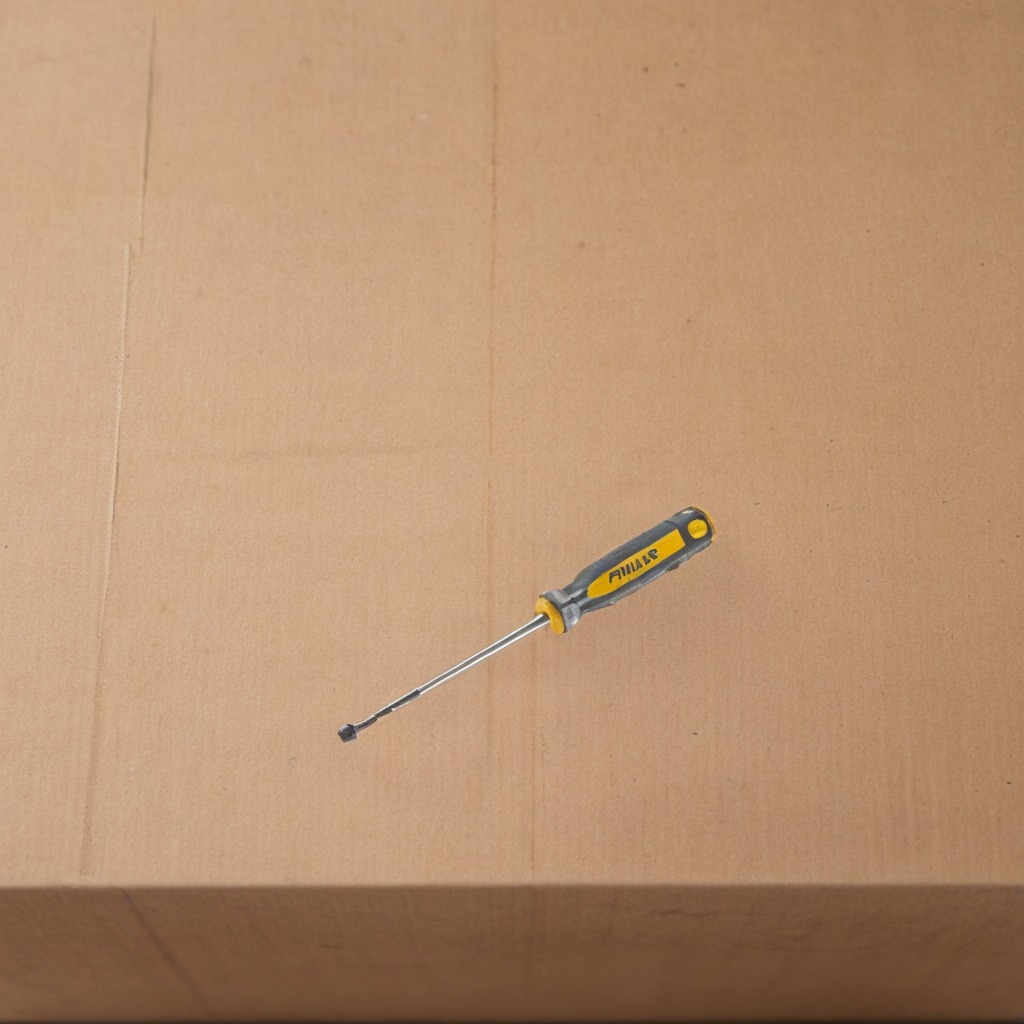
A screwdriver lies on a clean dry cardboard box surface in an outdoor workshop during daytime bright natural light soft shadows slightly creased but